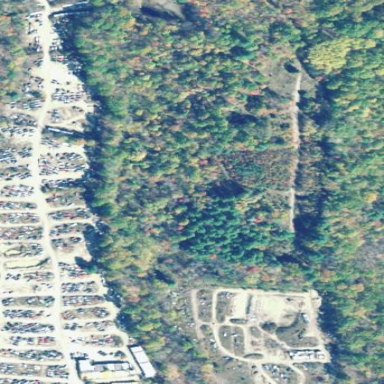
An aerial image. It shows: Industrial area designated for auto wrecking activities.